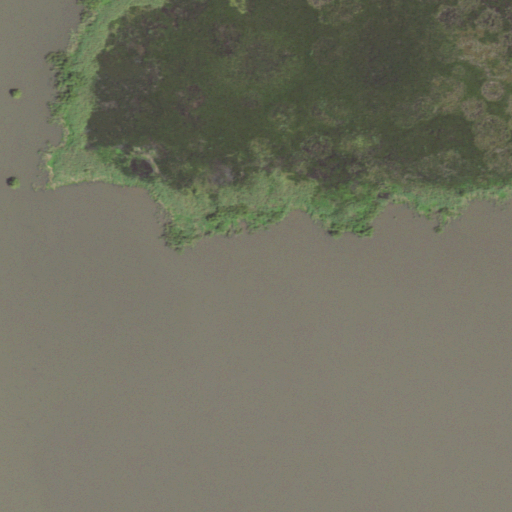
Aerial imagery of cape in Louisiana named Umbrella Point containing open water and herbaceous wetlands